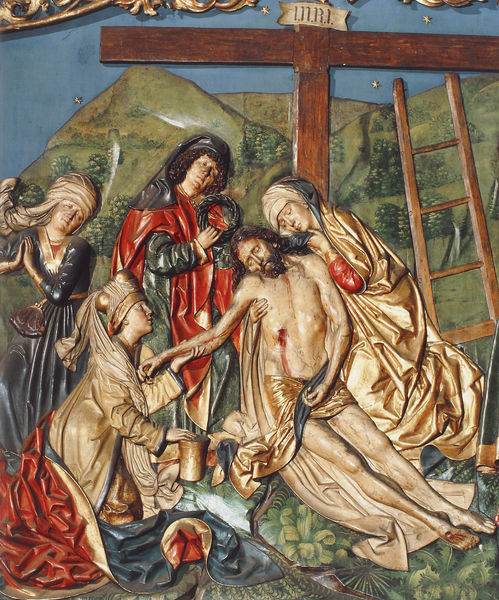
Titel: Krakau, Pfarrkirche Maria Himmelfahrt (Marienkirche), Hochaltar
Künstler: Veit Stoß
Standort: Krakau (Kraków), Marienkirche (EU - PL)
Schlagwörter: berg, hand, mann, wunde, frauen, landschaft, frau, rot, arm, hügel, gewand, decke, krug, berge, leiter, kreuz, jesus, kreuzabnahme, kreuzigung, maria, magdalena, kreut, abnahme, rotes gewand